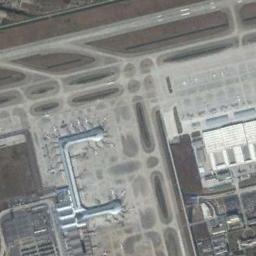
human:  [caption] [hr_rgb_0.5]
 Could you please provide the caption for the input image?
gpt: Several runways and buildings are scattered in the airport while every plane is on their own position .

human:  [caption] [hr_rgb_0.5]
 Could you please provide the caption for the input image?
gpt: The airport is built by the sea and the sea water is light blue .

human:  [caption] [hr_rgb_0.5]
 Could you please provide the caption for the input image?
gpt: There is an airport and its surrounding construction facilities .

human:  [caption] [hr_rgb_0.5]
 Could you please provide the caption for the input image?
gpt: An airport with some staggered runways and a terminal in the vacant lot and some planes parked on the airport .

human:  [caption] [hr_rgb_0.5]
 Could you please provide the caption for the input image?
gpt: There are many buildings of different sizes and shapes at the airport .